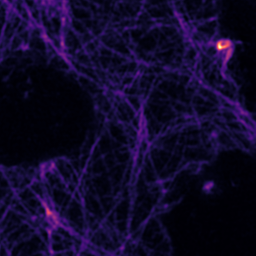
Label: Super-resolution F-actin image